Aerial crown-view tile of a tropical tree (Barro Colorado Island, Panama), acquired 20250818:
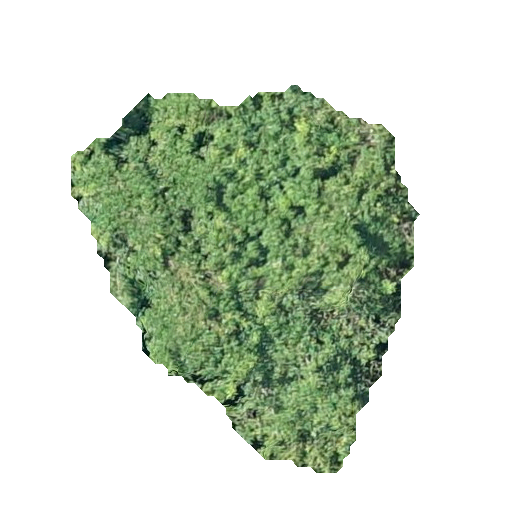
Species: Hura crepitans
GBIF accepted scientific name: Hura crepitans
Crown area: 129.302 m²